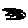
Label: cat